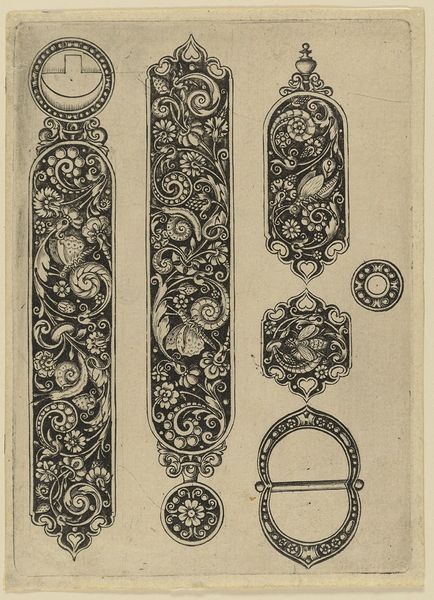
Titel: Gürtelteile und Schnallen, Blatt aus einer Folge von Goldschmiedearbeiten
Künstler: Theodor de Bry
Standort: Hamburg
Institution: Museum für Kunst und Gewerbe Hamburg
Schlagwörter: tiere, brosche, papier, grafik, graphik, floral, ornamente, fotografie, photographie, spange, schnalle, druckgraphik, druckgrafik, stich, insekten, schmetterling, kunstgewerbe, gurt, insekt, schnecke, kupferstich, kunsthandwerk, groteske, rankenwerk, rankenornament, reproduktionen, goldschmiedearbeiten, industriedesign, druckerzeugnisse, insecta, gehäuseschnecke, schweifwerk, kerbtiere, hexapoda, tierornamente, gürtel, ornamentstich, vorlageblätter, schweifgroteske